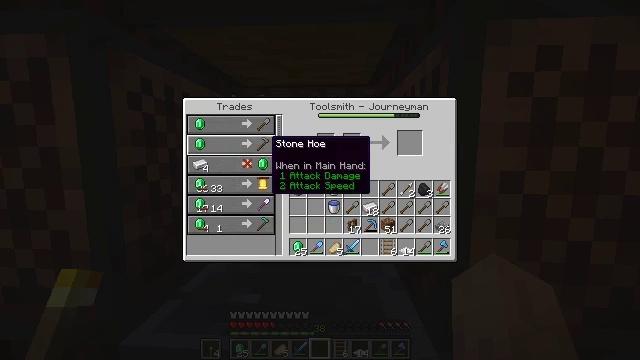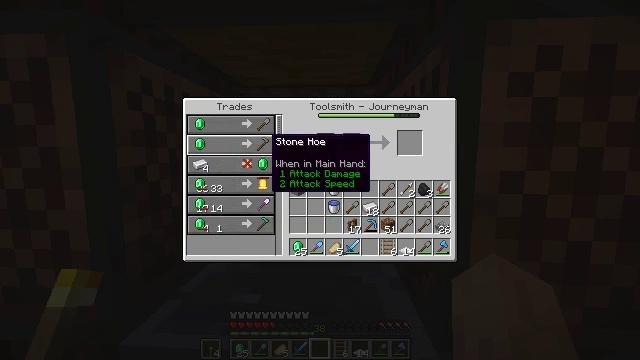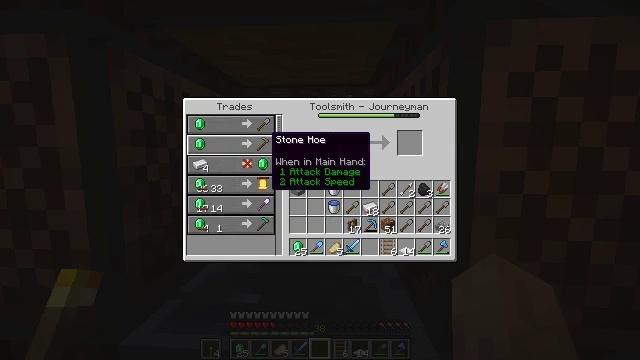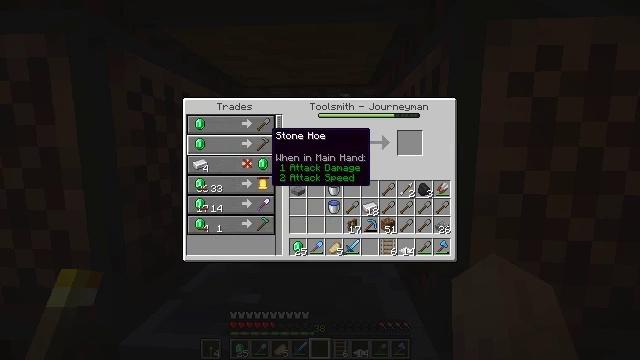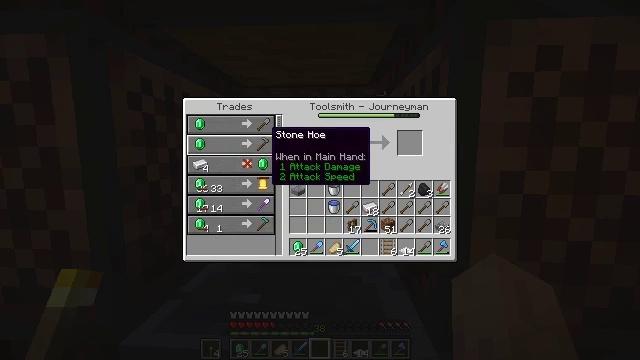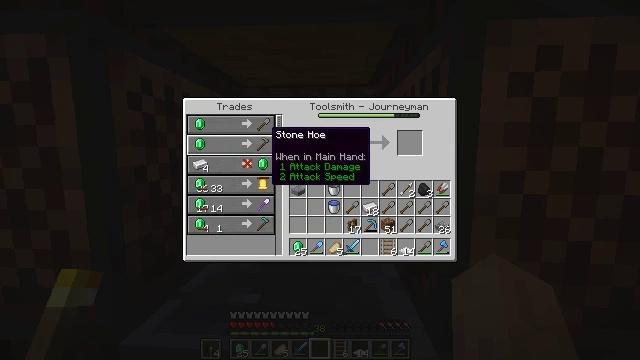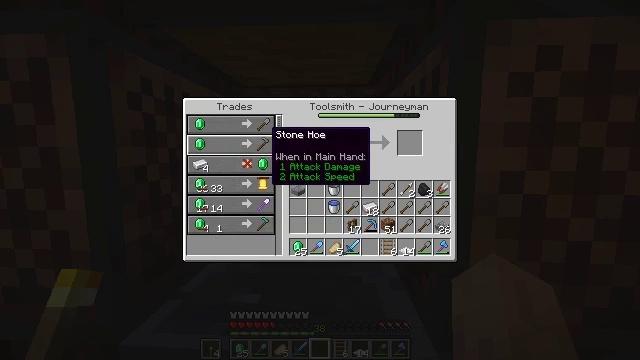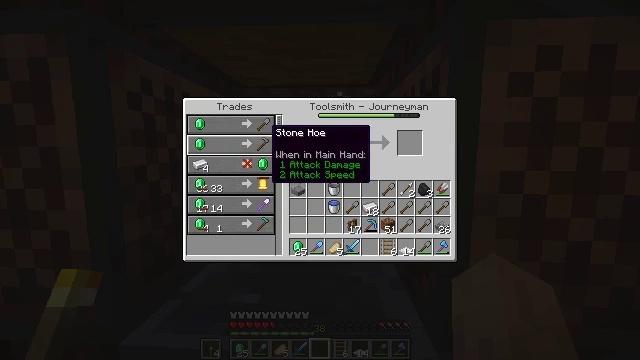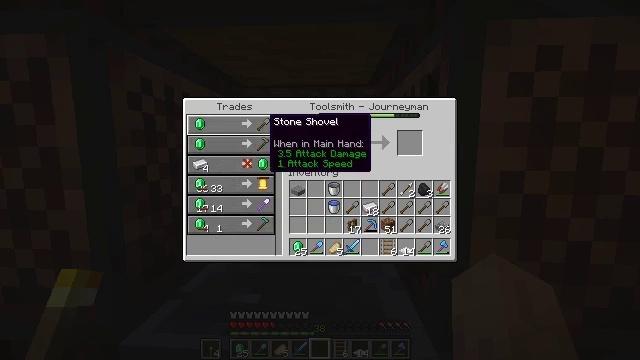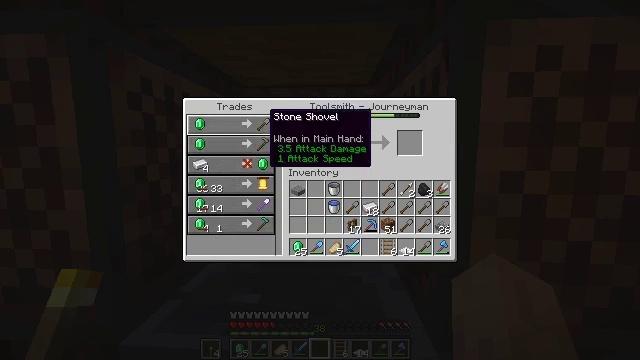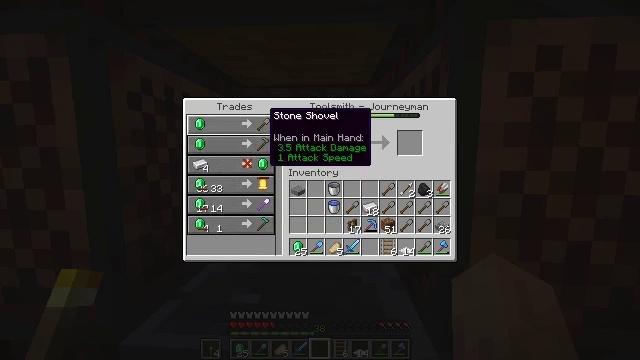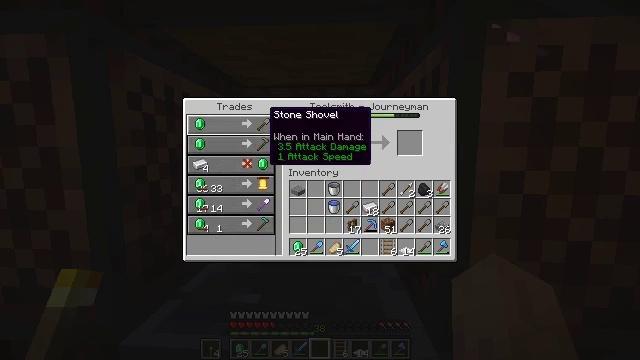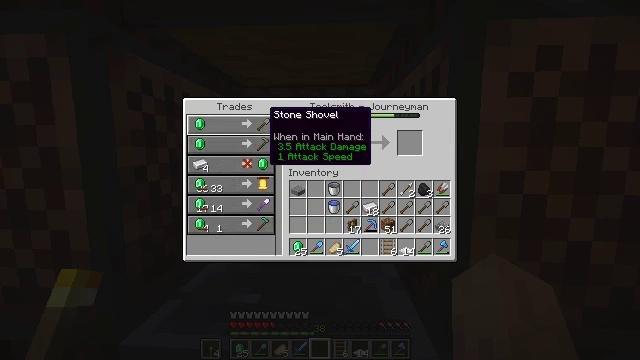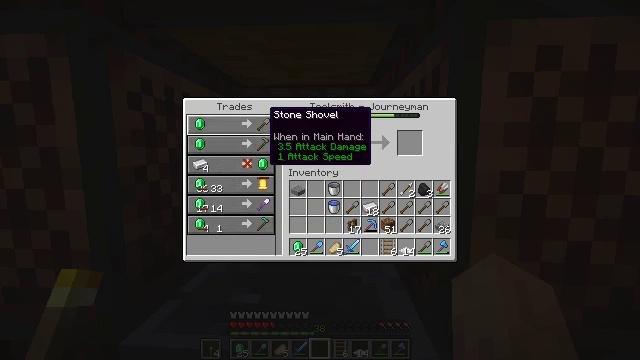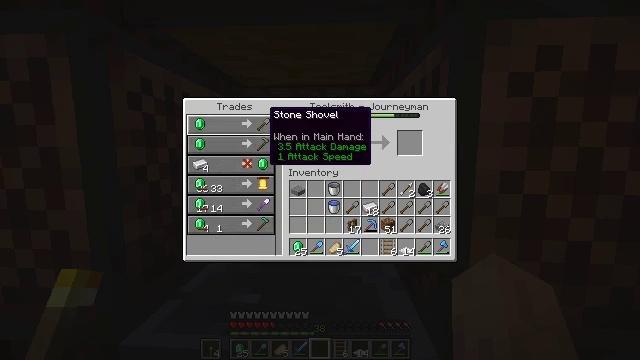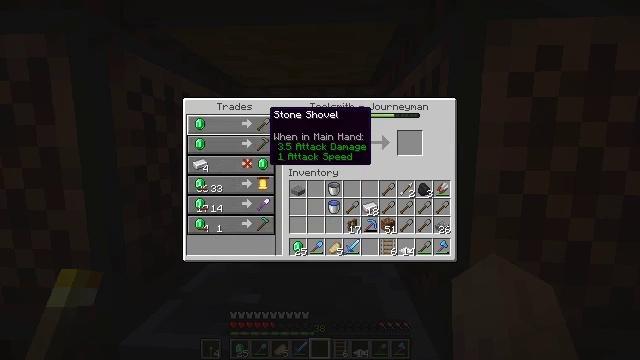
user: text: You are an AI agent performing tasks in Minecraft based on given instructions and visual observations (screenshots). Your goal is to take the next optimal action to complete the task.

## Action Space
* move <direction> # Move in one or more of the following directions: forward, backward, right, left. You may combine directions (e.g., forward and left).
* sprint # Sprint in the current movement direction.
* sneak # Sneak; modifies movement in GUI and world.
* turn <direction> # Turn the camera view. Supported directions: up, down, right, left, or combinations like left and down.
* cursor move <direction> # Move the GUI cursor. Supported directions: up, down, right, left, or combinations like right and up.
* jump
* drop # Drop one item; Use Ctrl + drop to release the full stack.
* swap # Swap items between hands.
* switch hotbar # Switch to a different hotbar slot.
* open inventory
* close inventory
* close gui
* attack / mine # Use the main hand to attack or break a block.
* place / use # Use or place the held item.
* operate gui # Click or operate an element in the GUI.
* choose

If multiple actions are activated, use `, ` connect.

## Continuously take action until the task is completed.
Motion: motion action
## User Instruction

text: Create a diamond hoe using diamonds and sticks.
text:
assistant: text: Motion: no_op
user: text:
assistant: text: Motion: no_op
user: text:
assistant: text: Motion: no_op
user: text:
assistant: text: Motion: no_op
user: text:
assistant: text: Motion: no_op
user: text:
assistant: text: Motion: no_op
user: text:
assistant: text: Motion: no_op
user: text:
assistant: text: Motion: cursor move up
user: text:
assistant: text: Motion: no_op
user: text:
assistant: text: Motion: no_op
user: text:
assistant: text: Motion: no_op
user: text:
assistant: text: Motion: no_op
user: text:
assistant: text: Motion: no_op
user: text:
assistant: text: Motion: no_op
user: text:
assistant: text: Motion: no_op
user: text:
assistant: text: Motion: no_op
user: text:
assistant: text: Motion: no_op
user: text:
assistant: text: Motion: cursor move down
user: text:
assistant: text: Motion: no_op
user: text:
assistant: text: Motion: no_op
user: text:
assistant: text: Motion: no_op
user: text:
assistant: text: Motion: cursor move down
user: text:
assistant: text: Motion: cursor move down
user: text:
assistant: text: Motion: no_op
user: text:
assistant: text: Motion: no_op
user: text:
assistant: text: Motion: no_op
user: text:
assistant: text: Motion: no_op
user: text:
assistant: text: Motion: no_op
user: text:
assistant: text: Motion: no_op
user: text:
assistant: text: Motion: no_op